Field crop: maize
Growth stage: 2
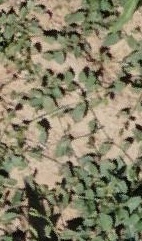
Species: convolvulus